Current action and preconditions to check: trajectory_clear

Your task: For each precondition in the list above, predict whether it will hold at this action.

Consider the current scene as observed from the mobile robot's camera, and analyze the predicted future states of all dynamic agents (e.g., people, animals, vehicles, or any moving entities) within the NEXT SECOND.

IMPORTANT: Only answer "very likely" if you are absolutely certain—based on strong, clear evidence—that a dynamic agent will violate the precondition in the predicted future state. Do NOT answer "very likely" for unlikely, ambiguous, or low-probability risks.

Ask yourself for each precondition: Is there a high probability, with clear and convincing evidence, that the predicted future states of any dynamic agent will interfere with the predicted future state of the currently executing action within the NEXT SECOND, causing that precondition to fail?

Assess the risk level based on these predictions. Use "likely" or "very likely" if motions create a clear risk of interference.

Use "neutral" or "improbable" if agents are nearby but their predicted paths are clearly diverging or non-conflicting.

Failure Risk Categories: "very improbable", "improbable", "neutral", "likely", "very likely"

Answer Format: Output ONLY the probability_of_failure value from these categories: "very improbable", "improbable", "neutral", "likely", "very likely"

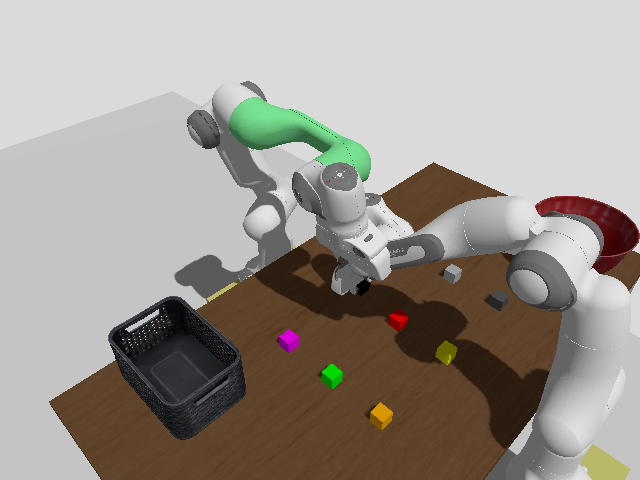

Answer: likely